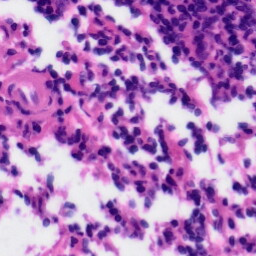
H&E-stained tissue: Tonsil